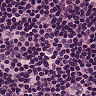
Metastatic tissue present: no